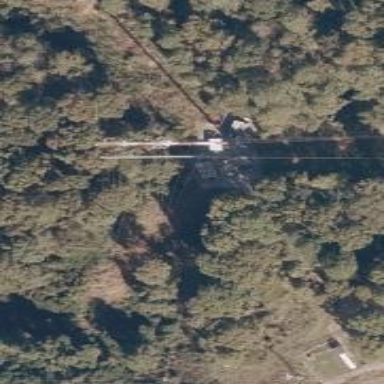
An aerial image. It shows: Mast tower used for communication.